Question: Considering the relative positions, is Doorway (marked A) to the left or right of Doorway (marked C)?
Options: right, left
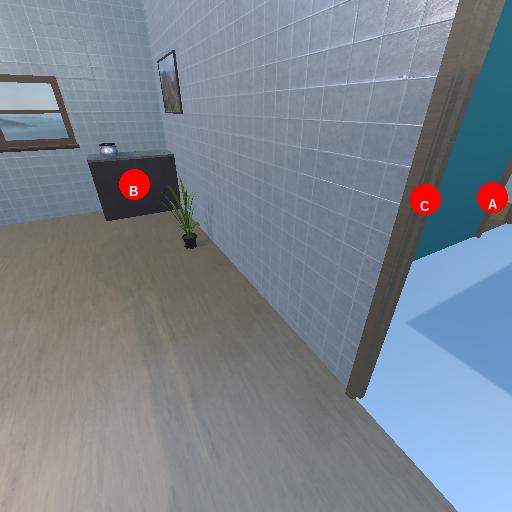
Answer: right